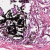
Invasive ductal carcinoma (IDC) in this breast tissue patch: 0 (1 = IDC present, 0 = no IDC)